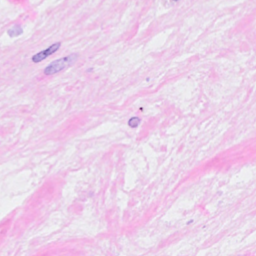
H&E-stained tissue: Breast